Question: Im a bit stuck trying to create a custom ios table header. My headers are 30px tall and I am using this code to create them:
'''
- (UIView *)tableView:(UITableView *)tableView viewForHeaderInSection:(NSInteger)section {
NSString *sectionTitle = [self tableView:tableView titleForHeaderInSection:section];
if (sectionTitle == nil) {
return nil;
}
// Create label with section title
UILabel *label = [[UILabel alloc] init] ;
label.frame = CGRectMake(0, 0, 140, 30);
label.backgroundColor = [UIColor colorWithPatternImage:[UIImage imageNamed:@"header_gradient.png"]];
label.textColor = [UIColor whiteColor];
label.shadowColor = [UIColor whiteColor];
label.shadowOffset = CGSizeMake(0.0, 1.0);
label.font = [UIFont boldSystemFontOfSize:12];
label.text = sectionTitle;
// Create header view and add label as a subview
UIView *view = [[UIView alloc] initWithFrame:CGRectMake(0, 0, 140, 30)];
[view addSubview:label];
return view;
}
- (CGFloat)tableView:(UITableView *)tableViewheightForHeaderInSection:(NSInteger)section {
return 30;
}
'''
It almost works, but my headers seem to colide with the cells/headers below them:

Can anyone point me in the right direction on cleaning up the headers here?
Thanks in advance
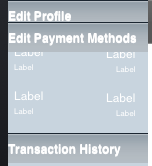
Answer: You're missing a [space]:
You have:
'''
- (CGFloat)tableView:(UITableView *)tableViewheightForHeaderInSection:(NSInteger)section {
'''
It should be:
'''
- (CGFloat)tableView:(UITableView *)tableView heightForHeaderInSection:(NSInteger)section {
'''